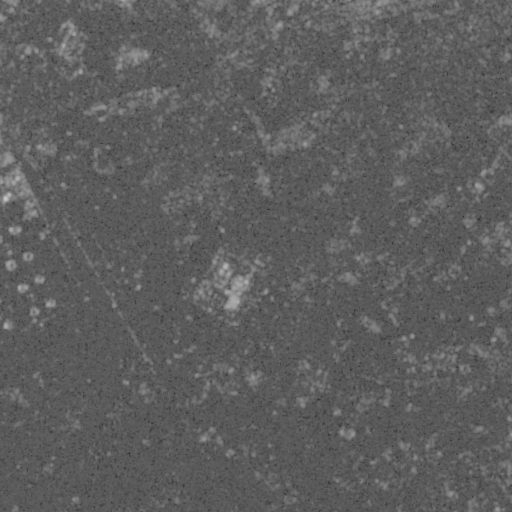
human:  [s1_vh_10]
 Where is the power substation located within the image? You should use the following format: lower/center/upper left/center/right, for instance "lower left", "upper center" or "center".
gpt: The power substation is located in the upper left of the image.
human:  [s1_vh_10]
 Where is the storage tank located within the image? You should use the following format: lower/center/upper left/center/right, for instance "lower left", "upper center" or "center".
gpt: The storage tank is located in the center left of the image.
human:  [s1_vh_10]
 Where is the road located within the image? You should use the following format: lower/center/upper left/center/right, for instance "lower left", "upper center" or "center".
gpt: There is no road in the image.

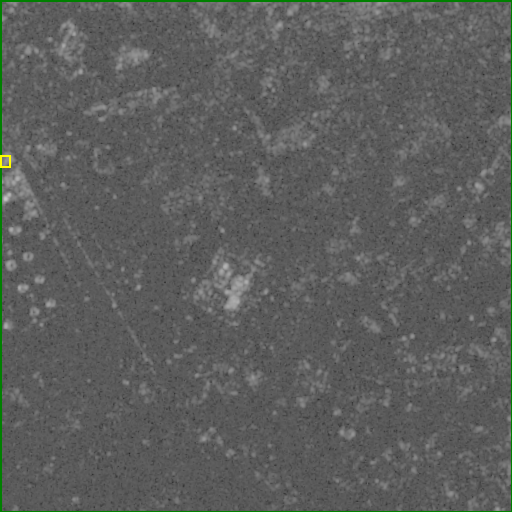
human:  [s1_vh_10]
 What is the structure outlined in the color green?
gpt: The structure outlined in green is a crop field.
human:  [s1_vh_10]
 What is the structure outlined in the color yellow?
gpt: The structure outlined in yellow is a power substation.
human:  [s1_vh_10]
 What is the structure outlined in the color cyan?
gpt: There is no cyan outline.